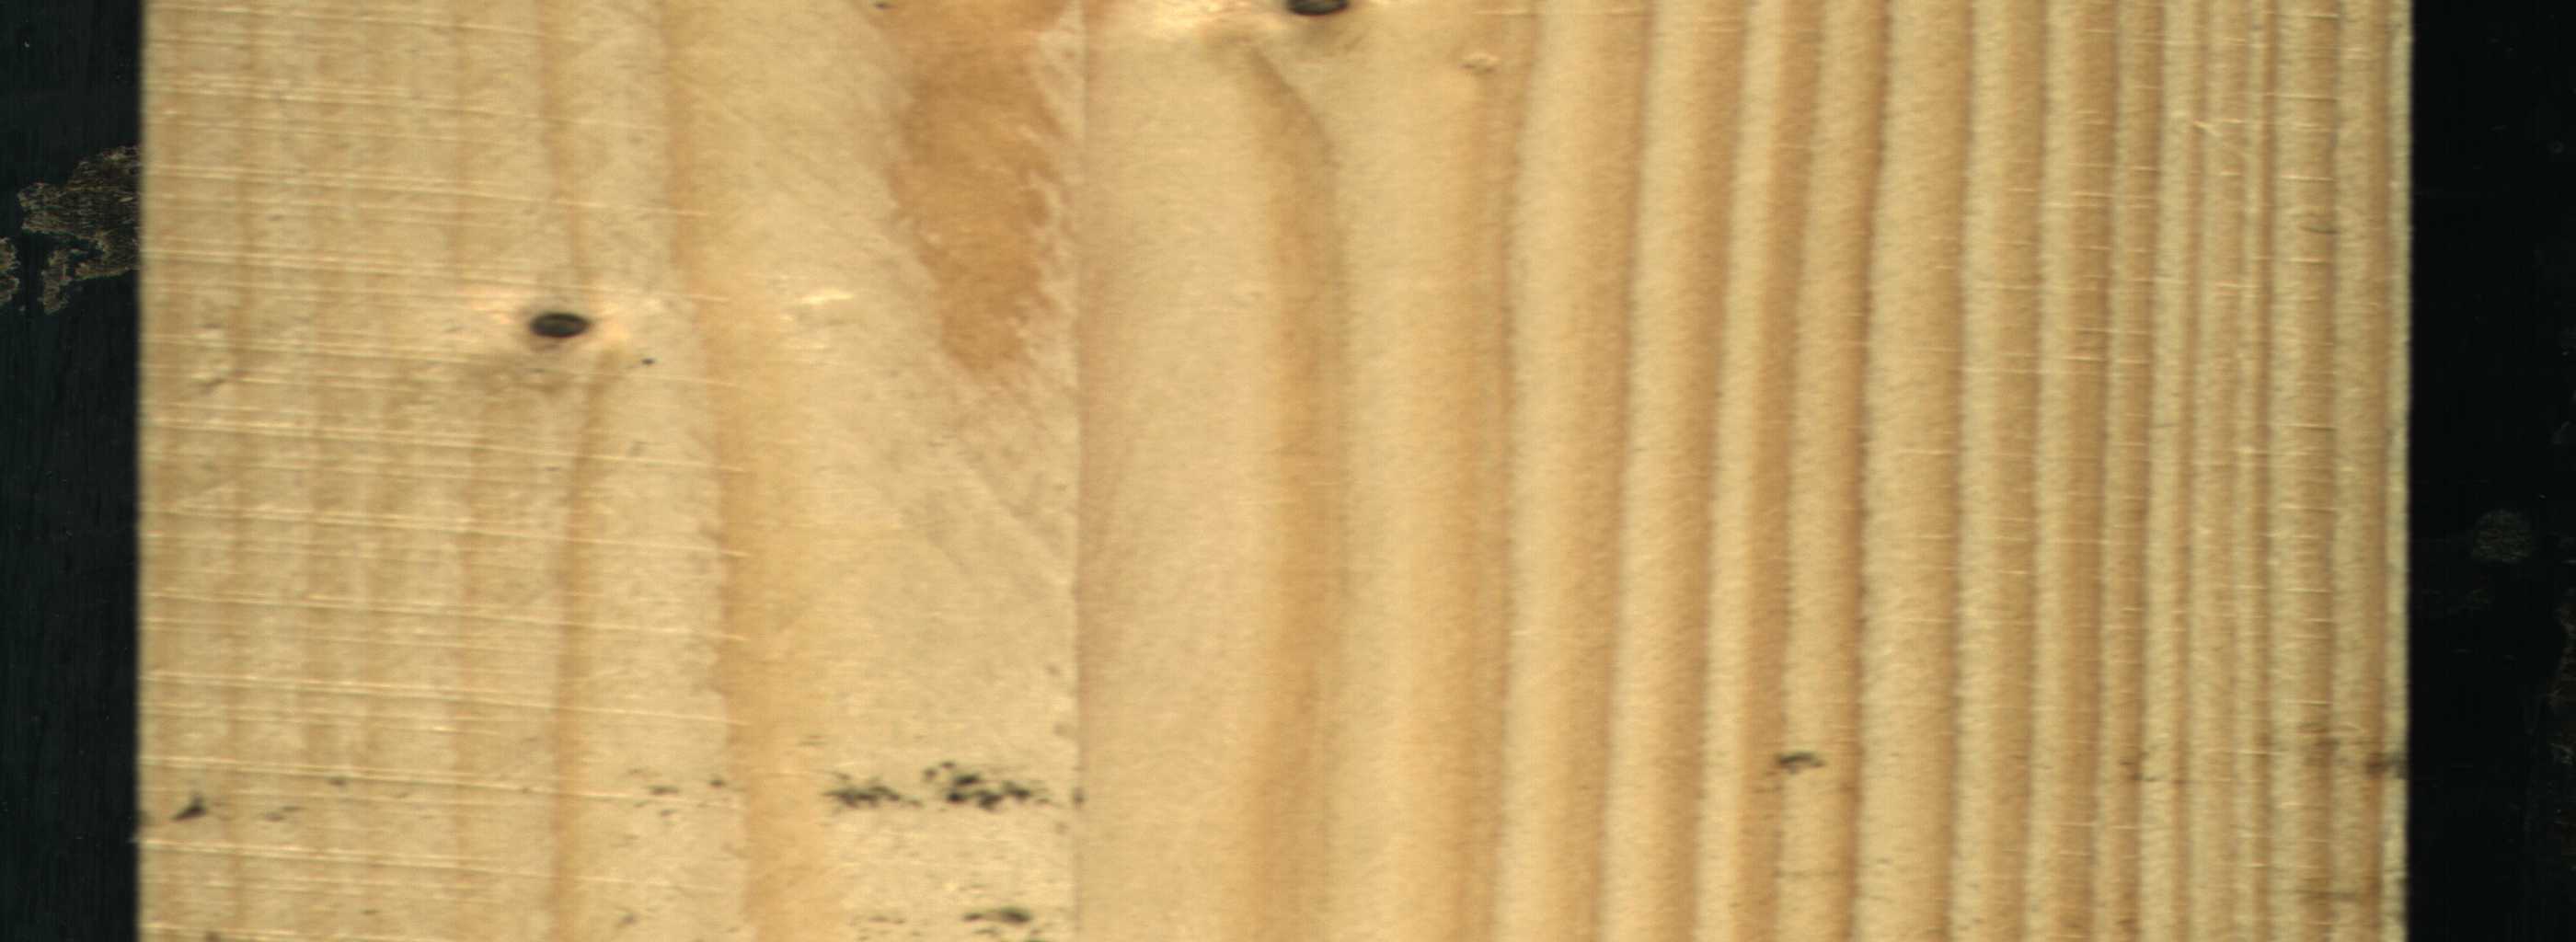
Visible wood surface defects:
Dead_Knot
Dead_Knot